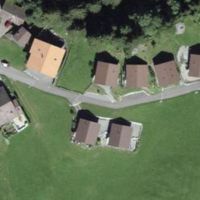
EUNIS habitat code: 52
Species observed at this site:
Petasites albus